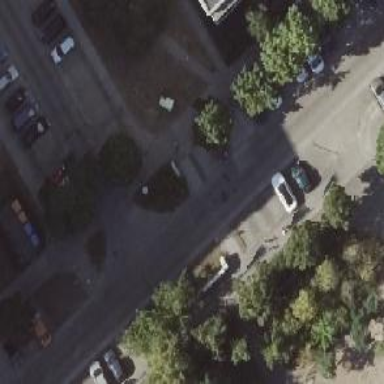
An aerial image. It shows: Footway with concrete surface.